Question: Given the below image - I would like to take the label from the legend for each column and print it on the column itself. I have not been able to find anything in the HighCharts API that will allow me to do this. Does anyone have any ideas or examples of something like this I could look at?
Thank you!

There is a better example of what I want to accomplish
I think that is easily discernible. The use case is these stats are displayed on large monitors around a call center. The legend is typically too small to read from any given distance.
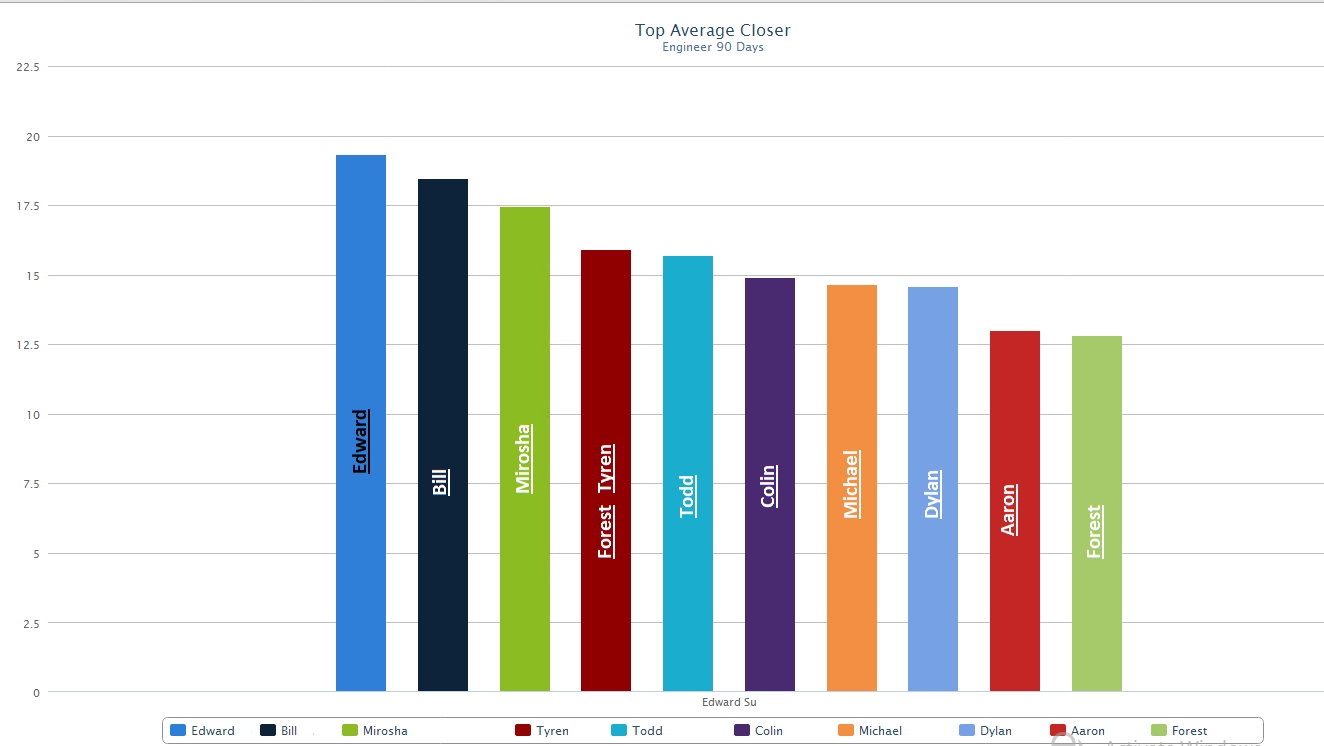
Answer: Just try formatting the data label on a column chart, here is an example to get you started.
'''
$(function () {
$('#container').highcharts({
chart: {
type: 'column'
},
xAxis: {
categories: ['Jan', 'Feb', 'Mar', 'Apr', 'May', 'Jun', 'Jul', 'Aug', 'Sep', 'Oct', 'Nov', 'Dec']
},
plotOptions: {
series: {
dataLabels: {
enabled: true,
color: '#000',
style: {fontWeight: 'bolder'},
formatter: function() {return this.x + ': ' + this.y},
inside: true,
rotation: 270
},
pointPadding: 0.1,
groupPadding: 0
}
},
series: [{
data: [29.9, 71.5, 106.4, 129.2, 144.0, 176.0, 135.6, 148.5, 216.4, 194.1, 95.6, 54.4]
}]
});
});
'''